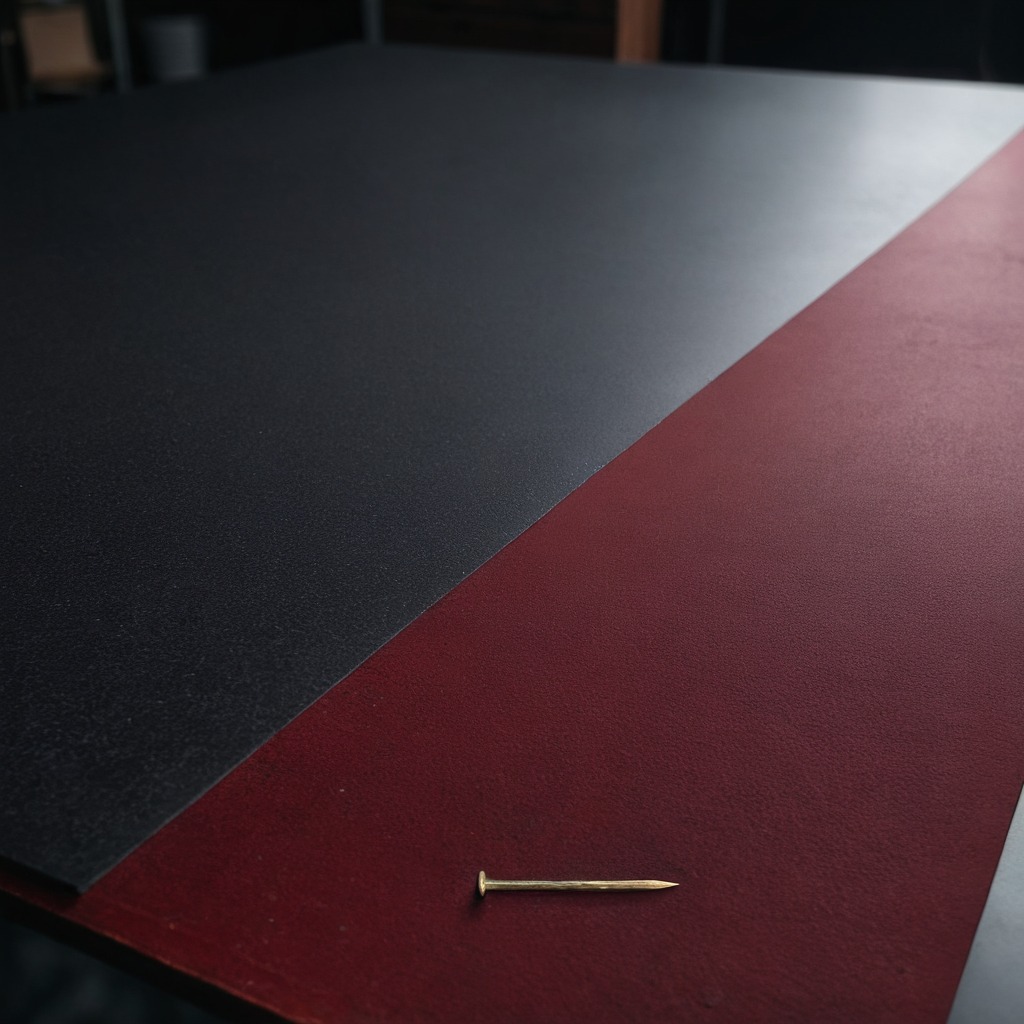
An iron nail is lying on the clean granite tabletop.